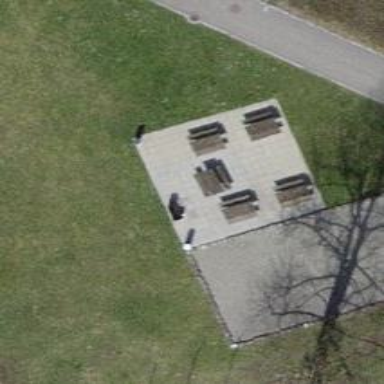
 perfect for outdoor leisure activities."